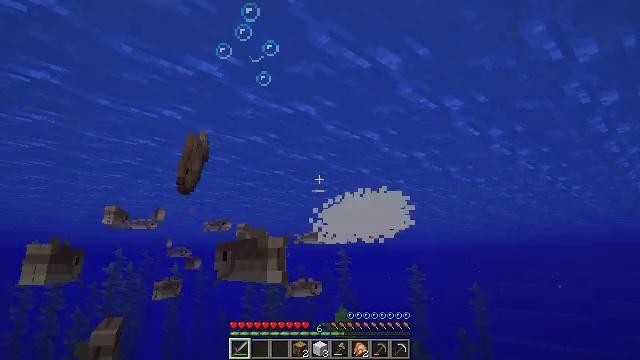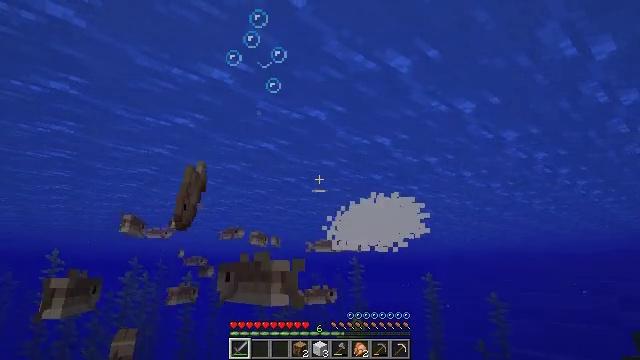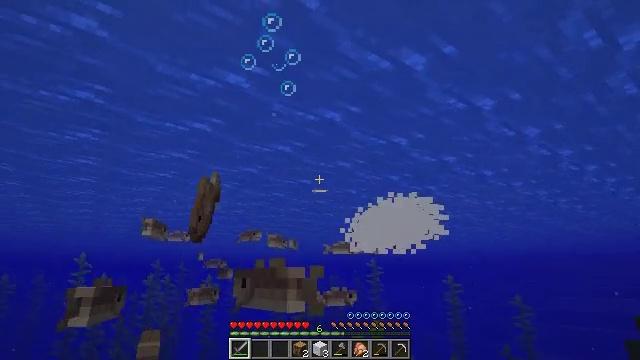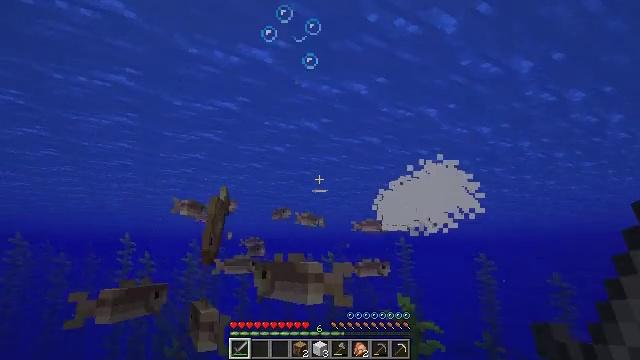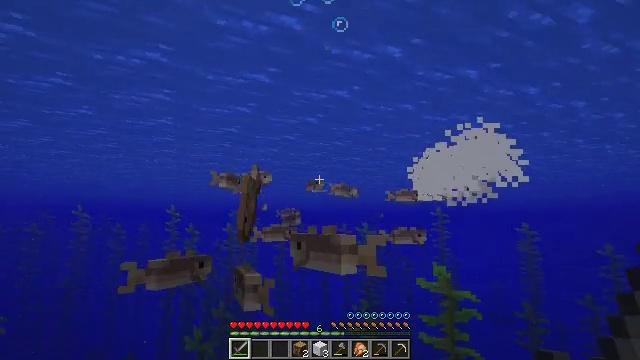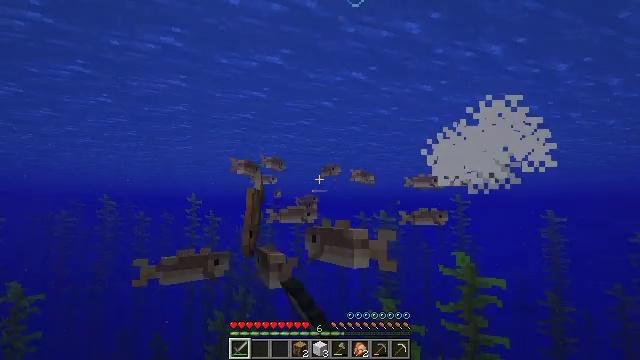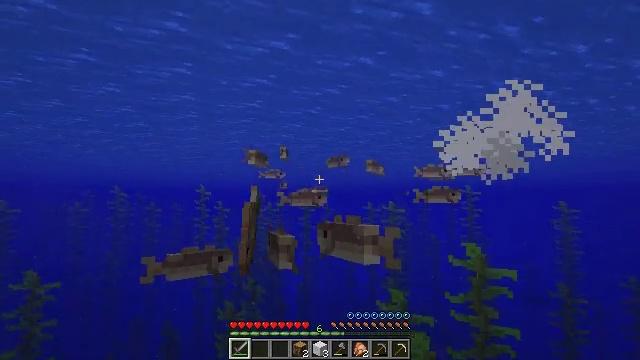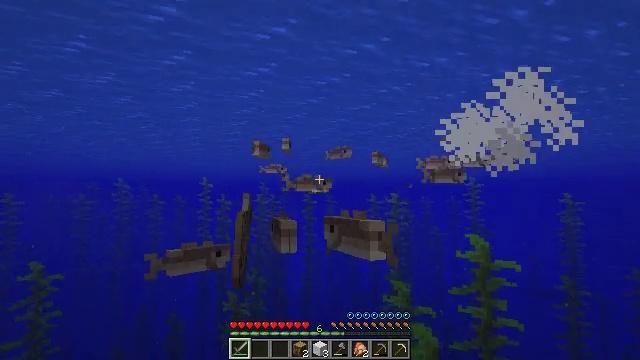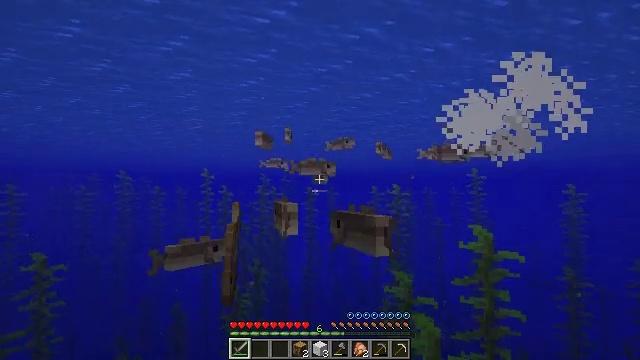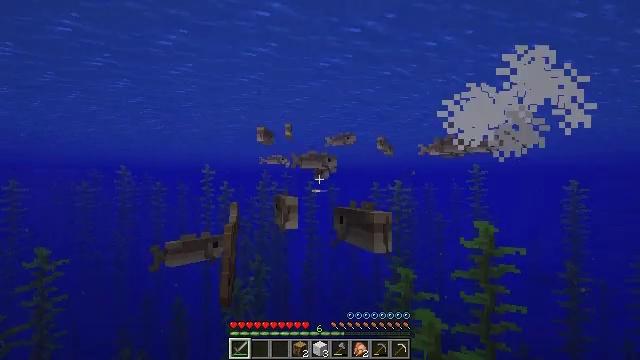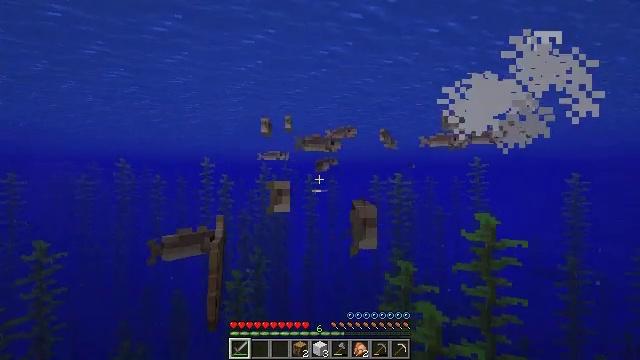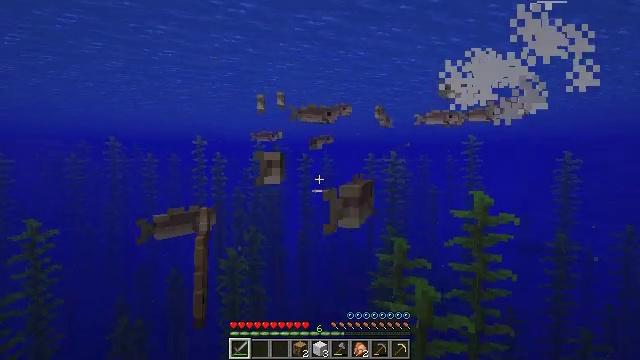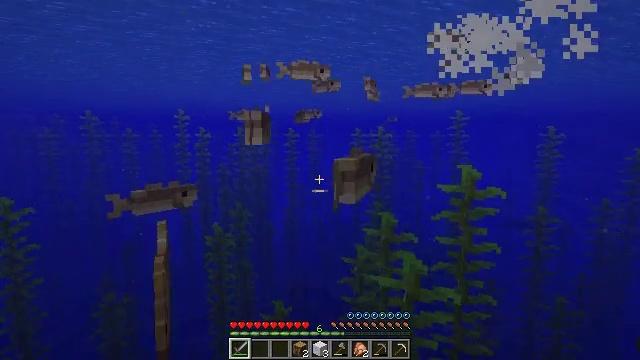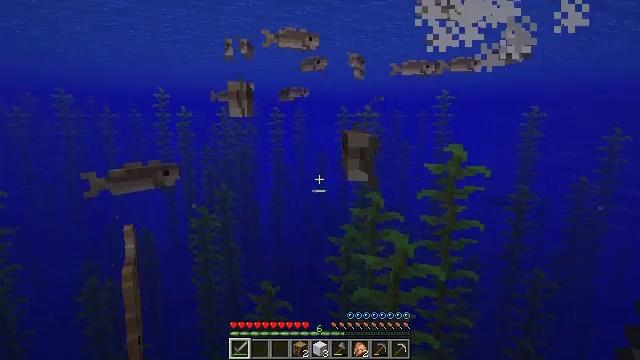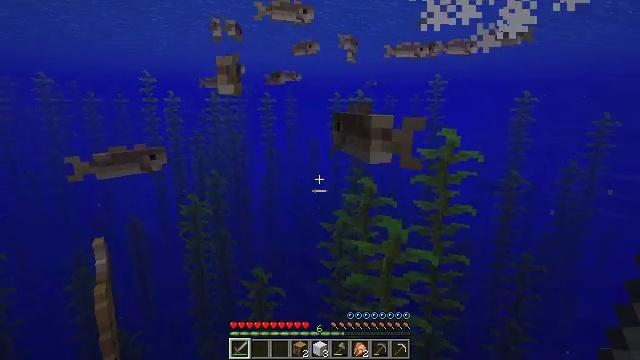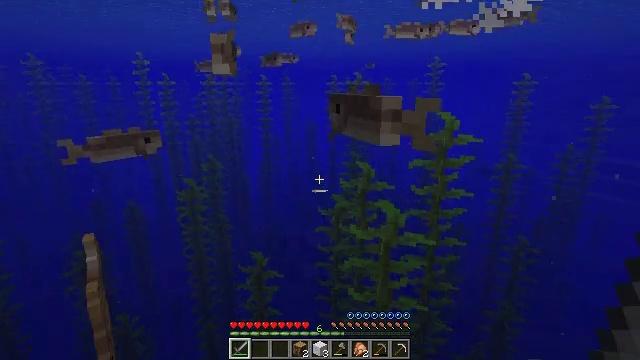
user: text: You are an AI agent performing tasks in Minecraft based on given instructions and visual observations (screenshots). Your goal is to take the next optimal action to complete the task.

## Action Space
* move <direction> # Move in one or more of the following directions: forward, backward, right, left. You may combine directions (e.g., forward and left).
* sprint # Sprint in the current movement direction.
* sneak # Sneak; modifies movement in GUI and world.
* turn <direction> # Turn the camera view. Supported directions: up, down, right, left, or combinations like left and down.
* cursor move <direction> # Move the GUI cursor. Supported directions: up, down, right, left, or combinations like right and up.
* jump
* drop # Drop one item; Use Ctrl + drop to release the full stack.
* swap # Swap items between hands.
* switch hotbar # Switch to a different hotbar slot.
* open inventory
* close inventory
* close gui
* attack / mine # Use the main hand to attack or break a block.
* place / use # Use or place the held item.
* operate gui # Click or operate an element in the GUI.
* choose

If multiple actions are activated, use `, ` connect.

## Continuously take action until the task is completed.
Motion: motion action
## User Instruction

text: Kill the cod.
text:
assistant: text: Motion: turn left and up
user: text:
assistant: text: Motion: turn left
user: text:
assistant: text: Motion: turn left and down
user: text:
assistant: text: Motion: move forward, turn left and down, attack / mine
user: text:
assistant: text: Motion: move forward, turn left and down, attack / mine
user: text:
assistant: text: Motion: move forward, turn left and down, attack / mine
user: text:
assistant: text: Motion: move forward, turn down, attack / mine
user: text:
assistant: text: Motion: move forward, turn down
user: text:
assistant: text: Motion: move forward
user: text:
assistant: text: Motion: move forward, turn down
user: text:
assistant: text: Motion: move forward, turn right and down
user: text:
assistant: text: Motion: move forward, turn right and down
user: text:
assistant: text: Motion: move forward, turn right and down
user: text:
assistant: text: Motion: move forward, turn right and down
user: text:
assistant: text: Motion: move forward and move left, turn down
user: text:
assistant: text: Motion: move forward and move left, turn down
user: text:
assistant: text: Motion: move forward and move left, turn down
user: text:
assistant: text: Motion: move forward and move left, turn down
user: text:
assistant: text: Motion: move forward and move left
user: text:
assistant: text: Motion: move forward and move left, turn right and up
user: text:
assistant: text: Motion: move forward and move left, turn right and up
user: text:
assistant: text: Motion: move forward and move left, turn left and up
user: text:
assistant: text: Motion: move forward and move left, turn left and up
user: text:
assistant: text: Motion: move forward and move left, turn left and up
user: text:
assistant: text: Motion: move forward and move left, turn up
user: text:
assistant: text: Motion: move forward and move left, turn right and up
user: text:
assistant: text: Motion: move forward and move left, turn right and up, jump
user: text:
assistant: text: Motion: move forward and move left, turn right and up, jump
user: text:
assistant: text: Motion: move forward, turn right, jump
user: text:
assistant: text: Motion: move forward, jump